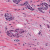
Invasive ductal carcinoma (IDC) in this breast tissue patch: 1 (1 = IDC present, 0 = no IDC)